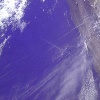
Label: water